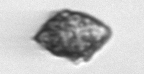
Label: Kryptoperidinium_triquetrum